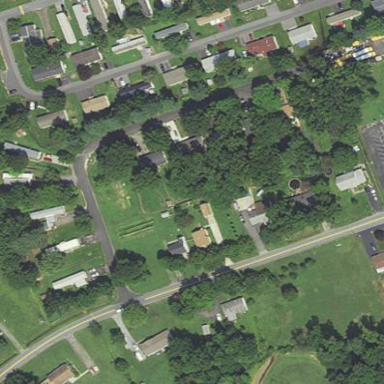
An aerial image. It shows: Residential area known as trailer park.